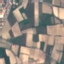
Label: PermanentCrop